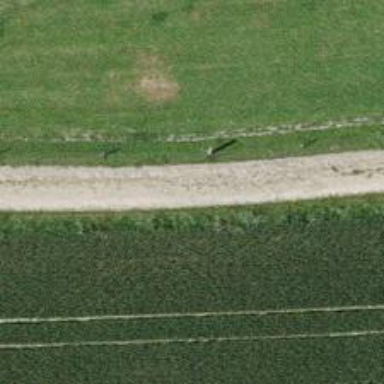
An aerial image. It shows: Track with grade 3 tracktype.